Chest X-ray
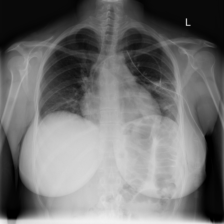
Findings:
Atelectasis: negative
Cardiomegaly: negative
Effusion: positive
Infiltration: negative
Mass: negative
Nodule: negative
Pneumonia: negative
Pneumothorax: positive
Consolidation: negative
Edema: negative
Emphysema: negative
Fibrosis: negative
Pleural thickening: negative
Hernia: negative